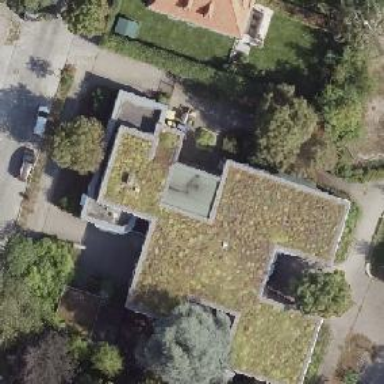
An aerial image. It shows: Kindergarten with flat roof.